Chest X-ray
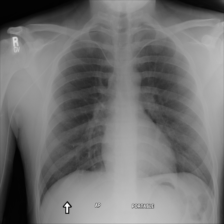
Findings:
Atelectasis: negative
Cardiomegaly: negative
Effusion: negative
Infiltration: negative
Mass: negative
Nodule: negative
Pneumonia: negative
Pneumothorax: negative
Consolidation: negative
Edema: negative
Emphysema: negative
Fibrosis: negative
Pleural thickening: negative
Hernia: negative